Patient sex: M
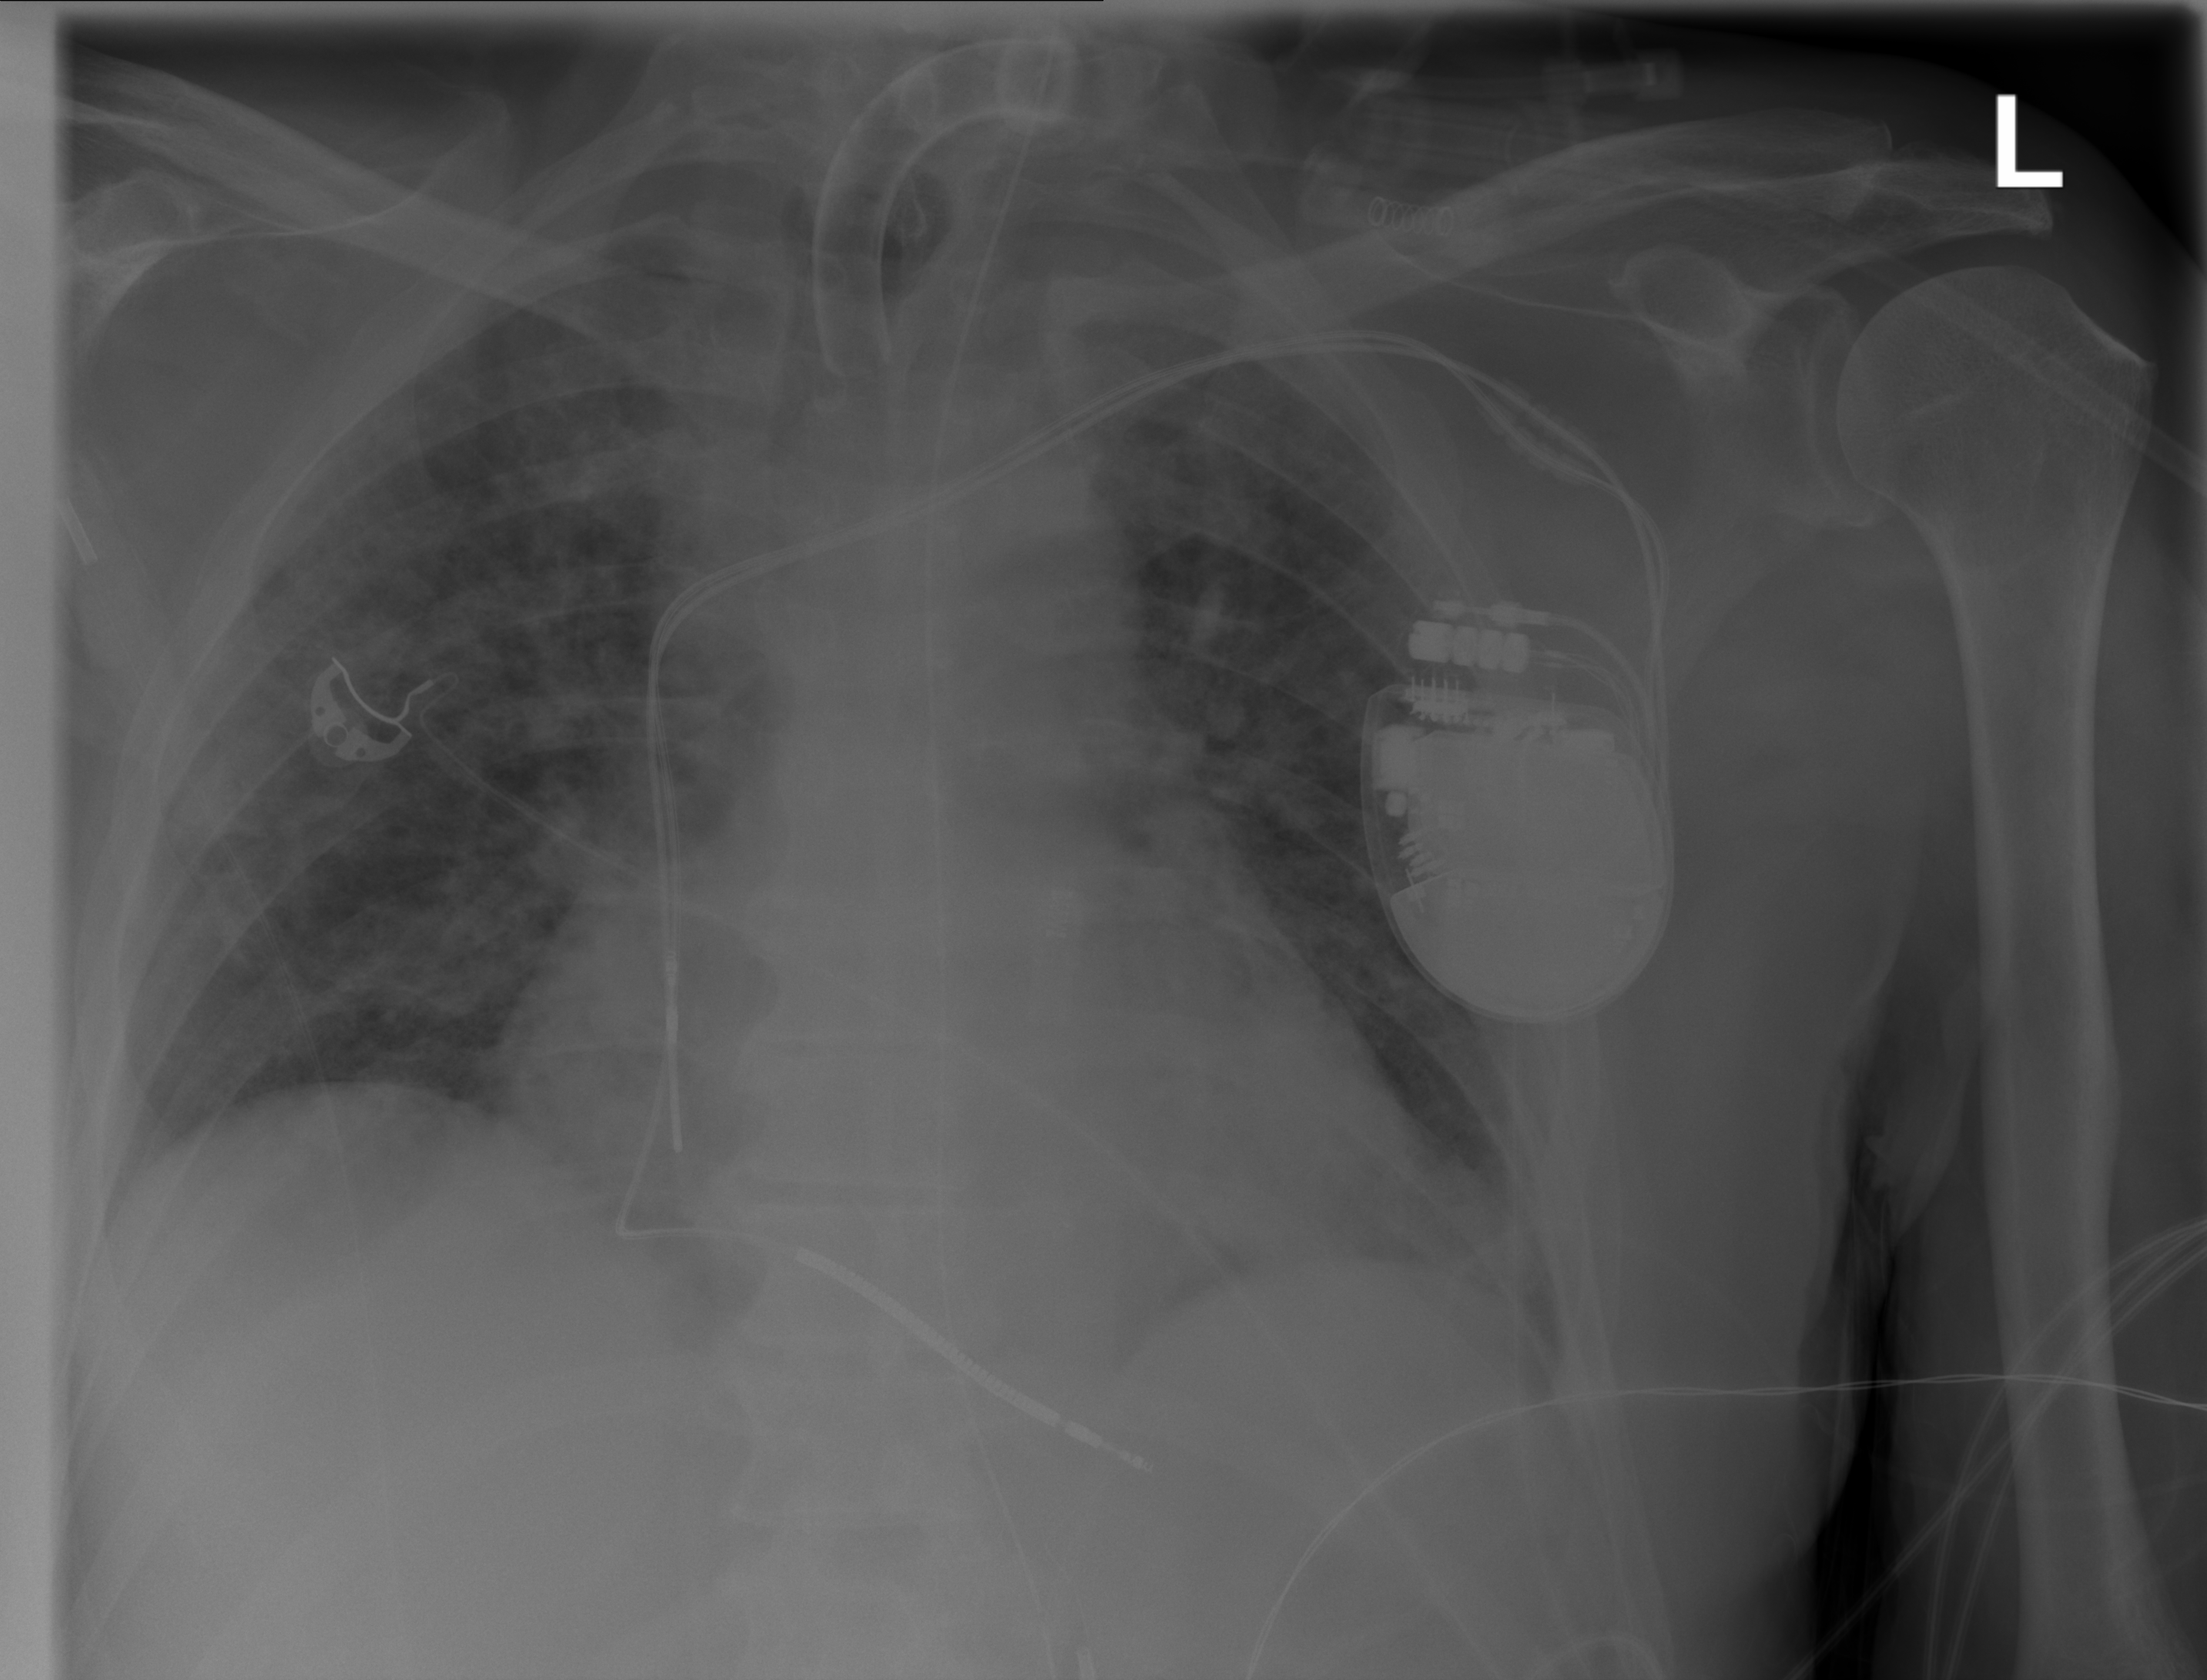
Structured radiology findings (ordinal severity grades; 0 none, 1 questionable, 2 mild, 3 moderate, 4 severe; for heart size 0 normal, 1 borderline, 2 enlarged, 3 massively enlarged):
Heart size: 2
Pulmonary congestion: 2
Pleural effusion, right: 0
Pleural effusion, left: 0
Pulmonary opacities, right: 3
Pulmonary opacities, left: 3
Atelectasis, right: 2
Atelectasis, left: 2